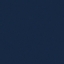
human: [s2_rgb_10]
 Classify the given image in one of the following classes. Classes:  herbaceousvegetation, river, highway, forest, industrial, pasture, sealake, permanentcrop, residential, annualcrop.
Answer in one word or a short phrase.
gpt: SeaLake